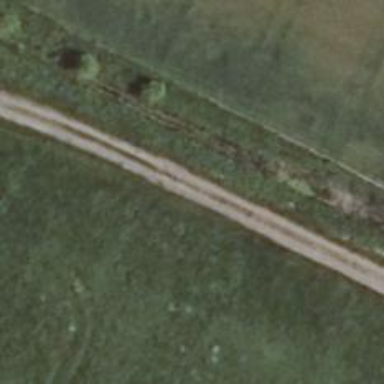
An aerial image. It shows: Track on the ground with grade3 tracktype.